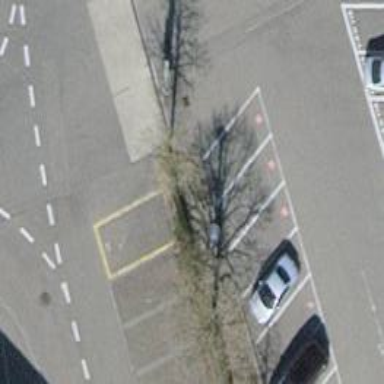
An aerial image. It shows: Urban tree adds touch of nature to the surroundings.